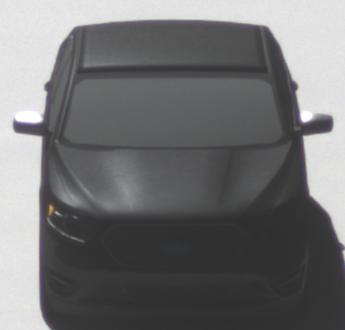
Make: Ford
Model: Taurus
Detailed model: SHO
Model produced from: 2012
Model produced until: 2019
Doors: 4
Color: black
Road condition: dry road
Daytime: midday
Contrast: high contrast